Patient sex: F
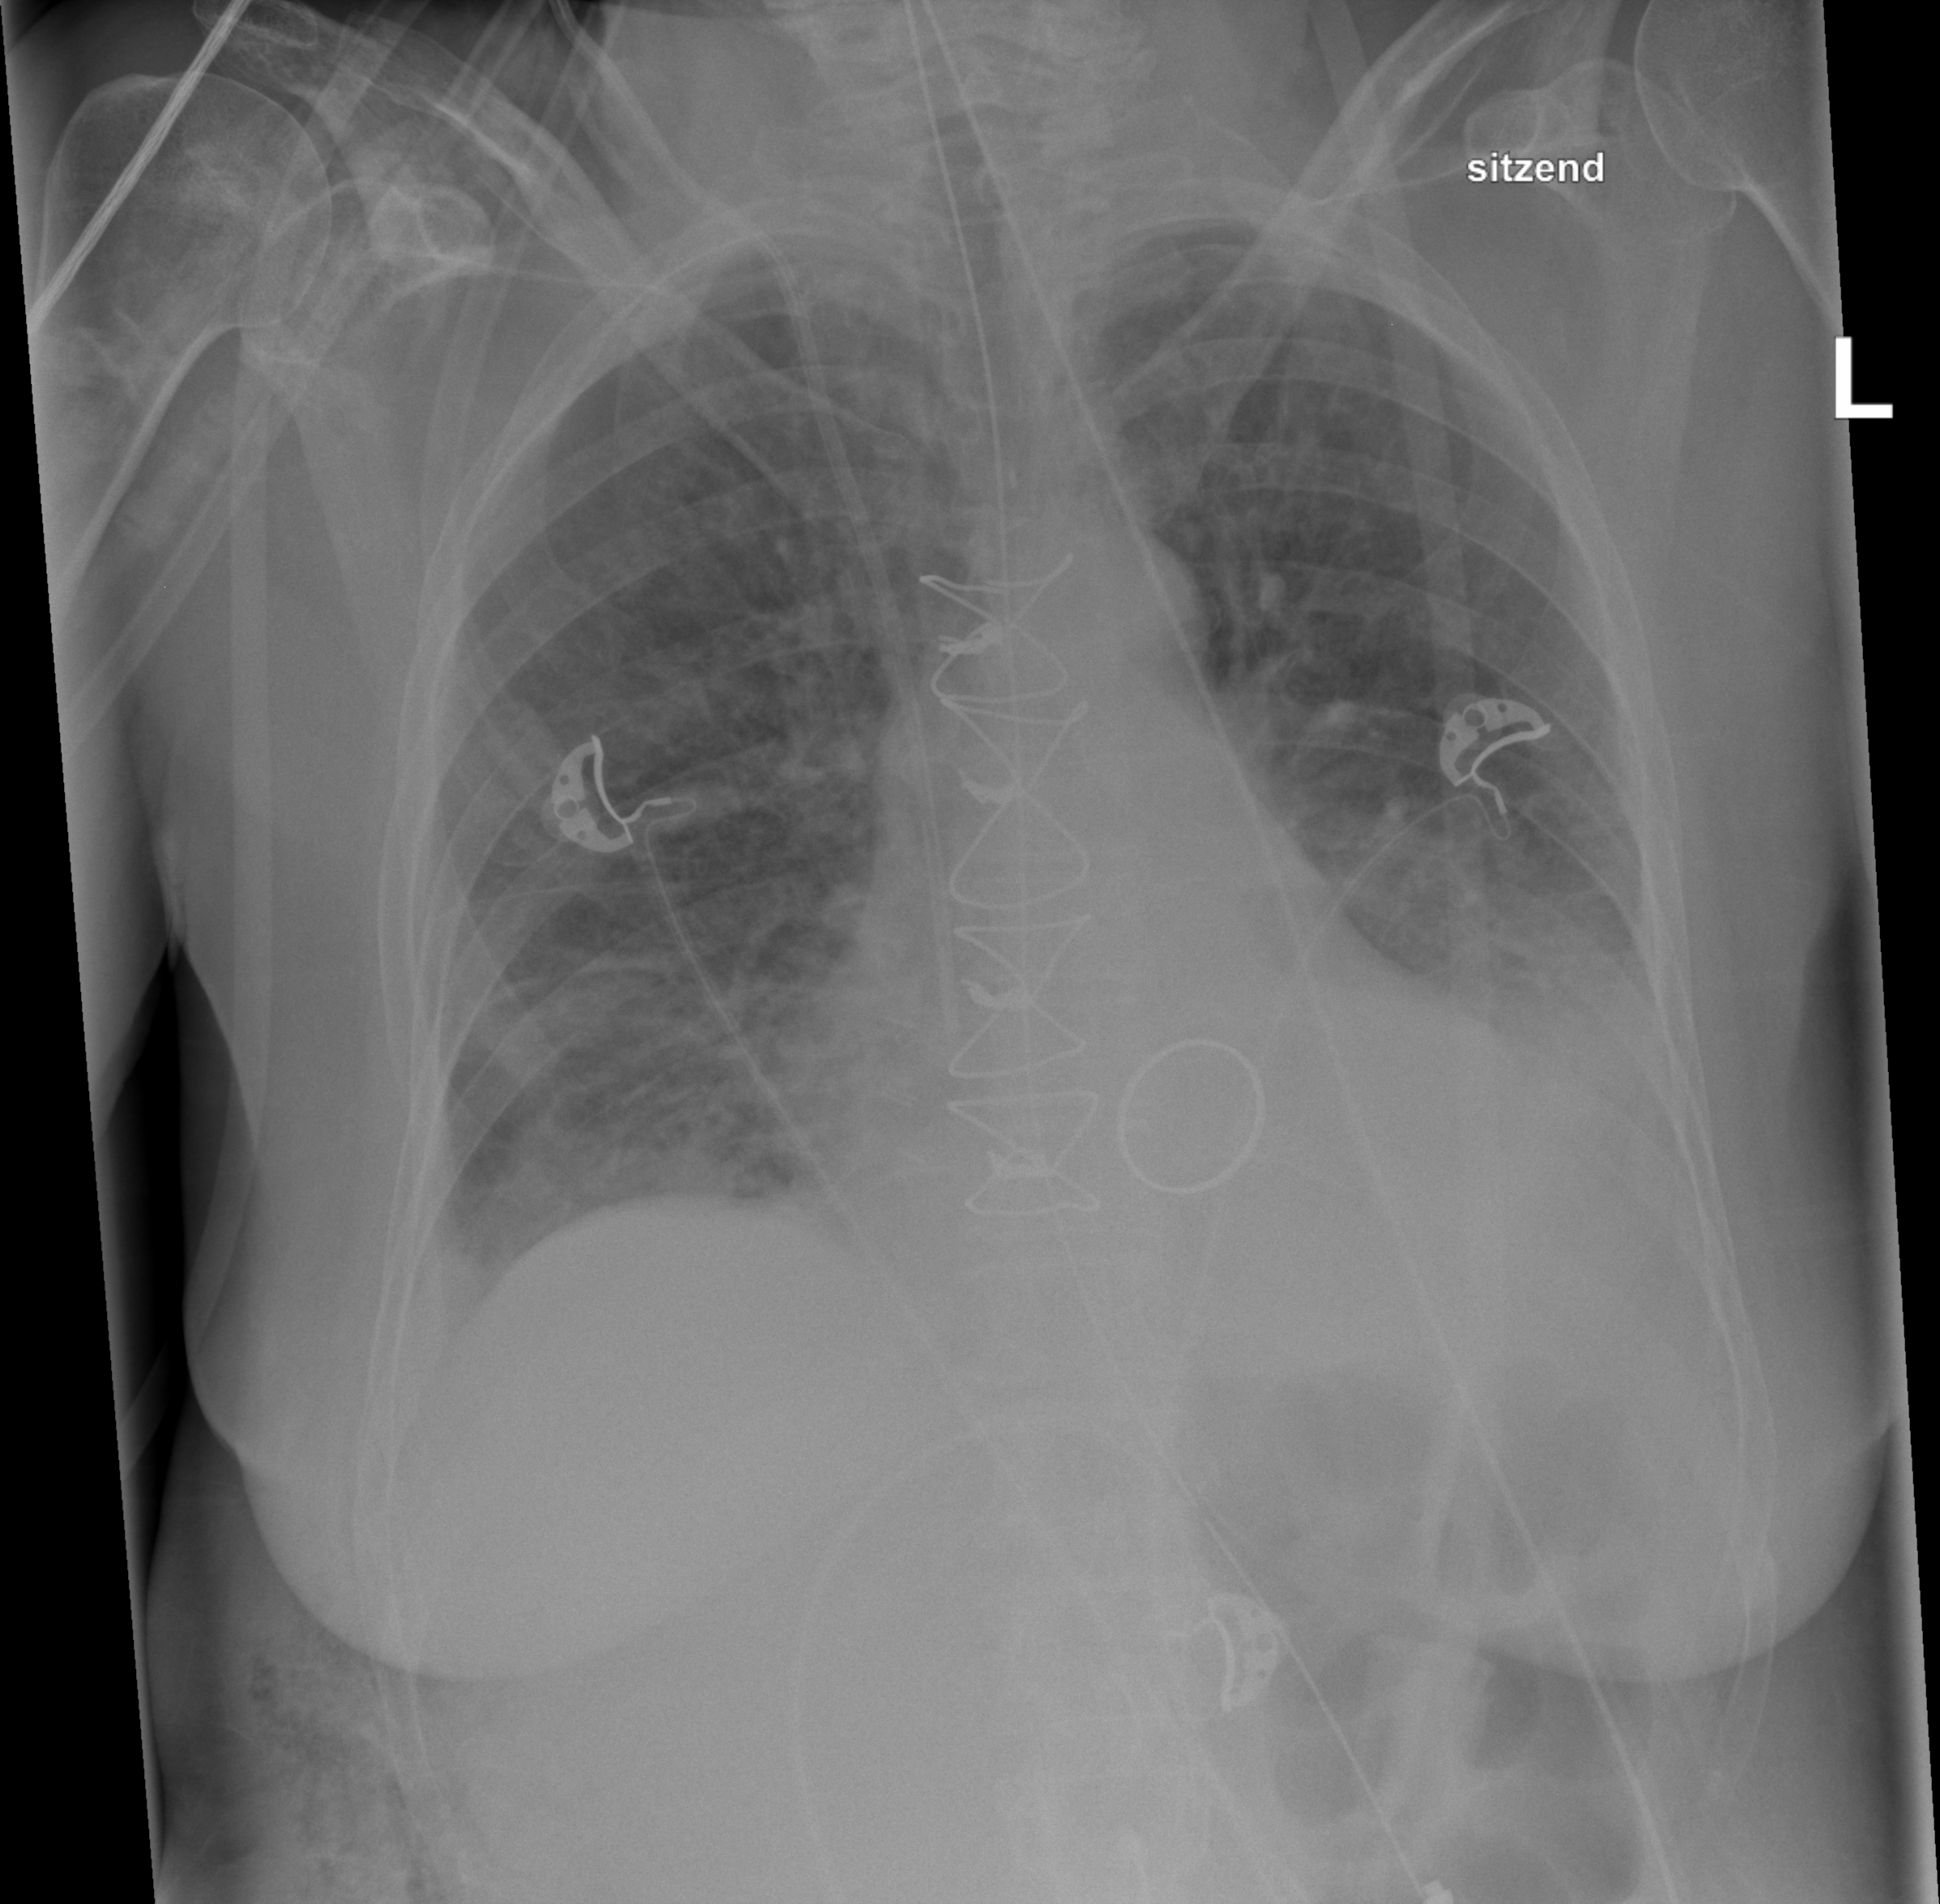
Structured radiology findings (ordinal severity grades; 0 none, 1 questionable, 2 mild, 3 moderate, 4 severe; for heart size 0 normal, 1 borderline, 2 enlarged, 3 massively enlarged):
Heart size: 0
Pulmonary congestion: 2
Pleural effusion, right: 2
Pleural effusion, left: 2
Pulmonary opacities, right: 2
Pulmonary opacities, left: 0
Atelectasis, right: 2
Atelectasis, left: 2